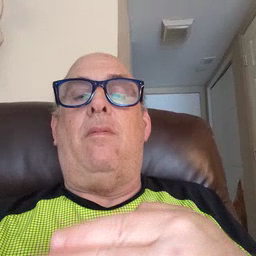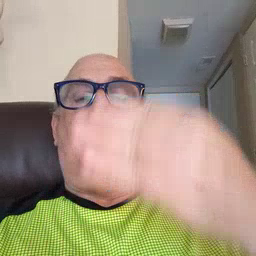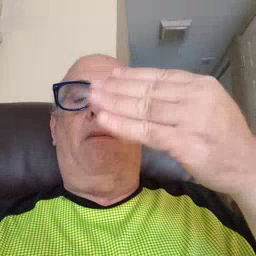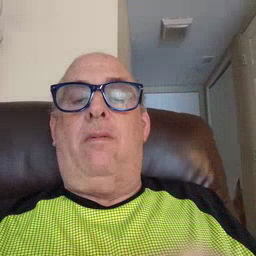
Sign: glasswindow